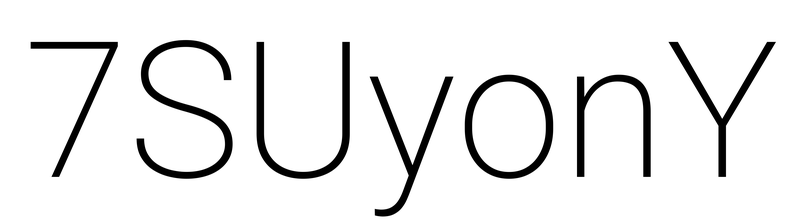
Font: Roboto_ExtraLight